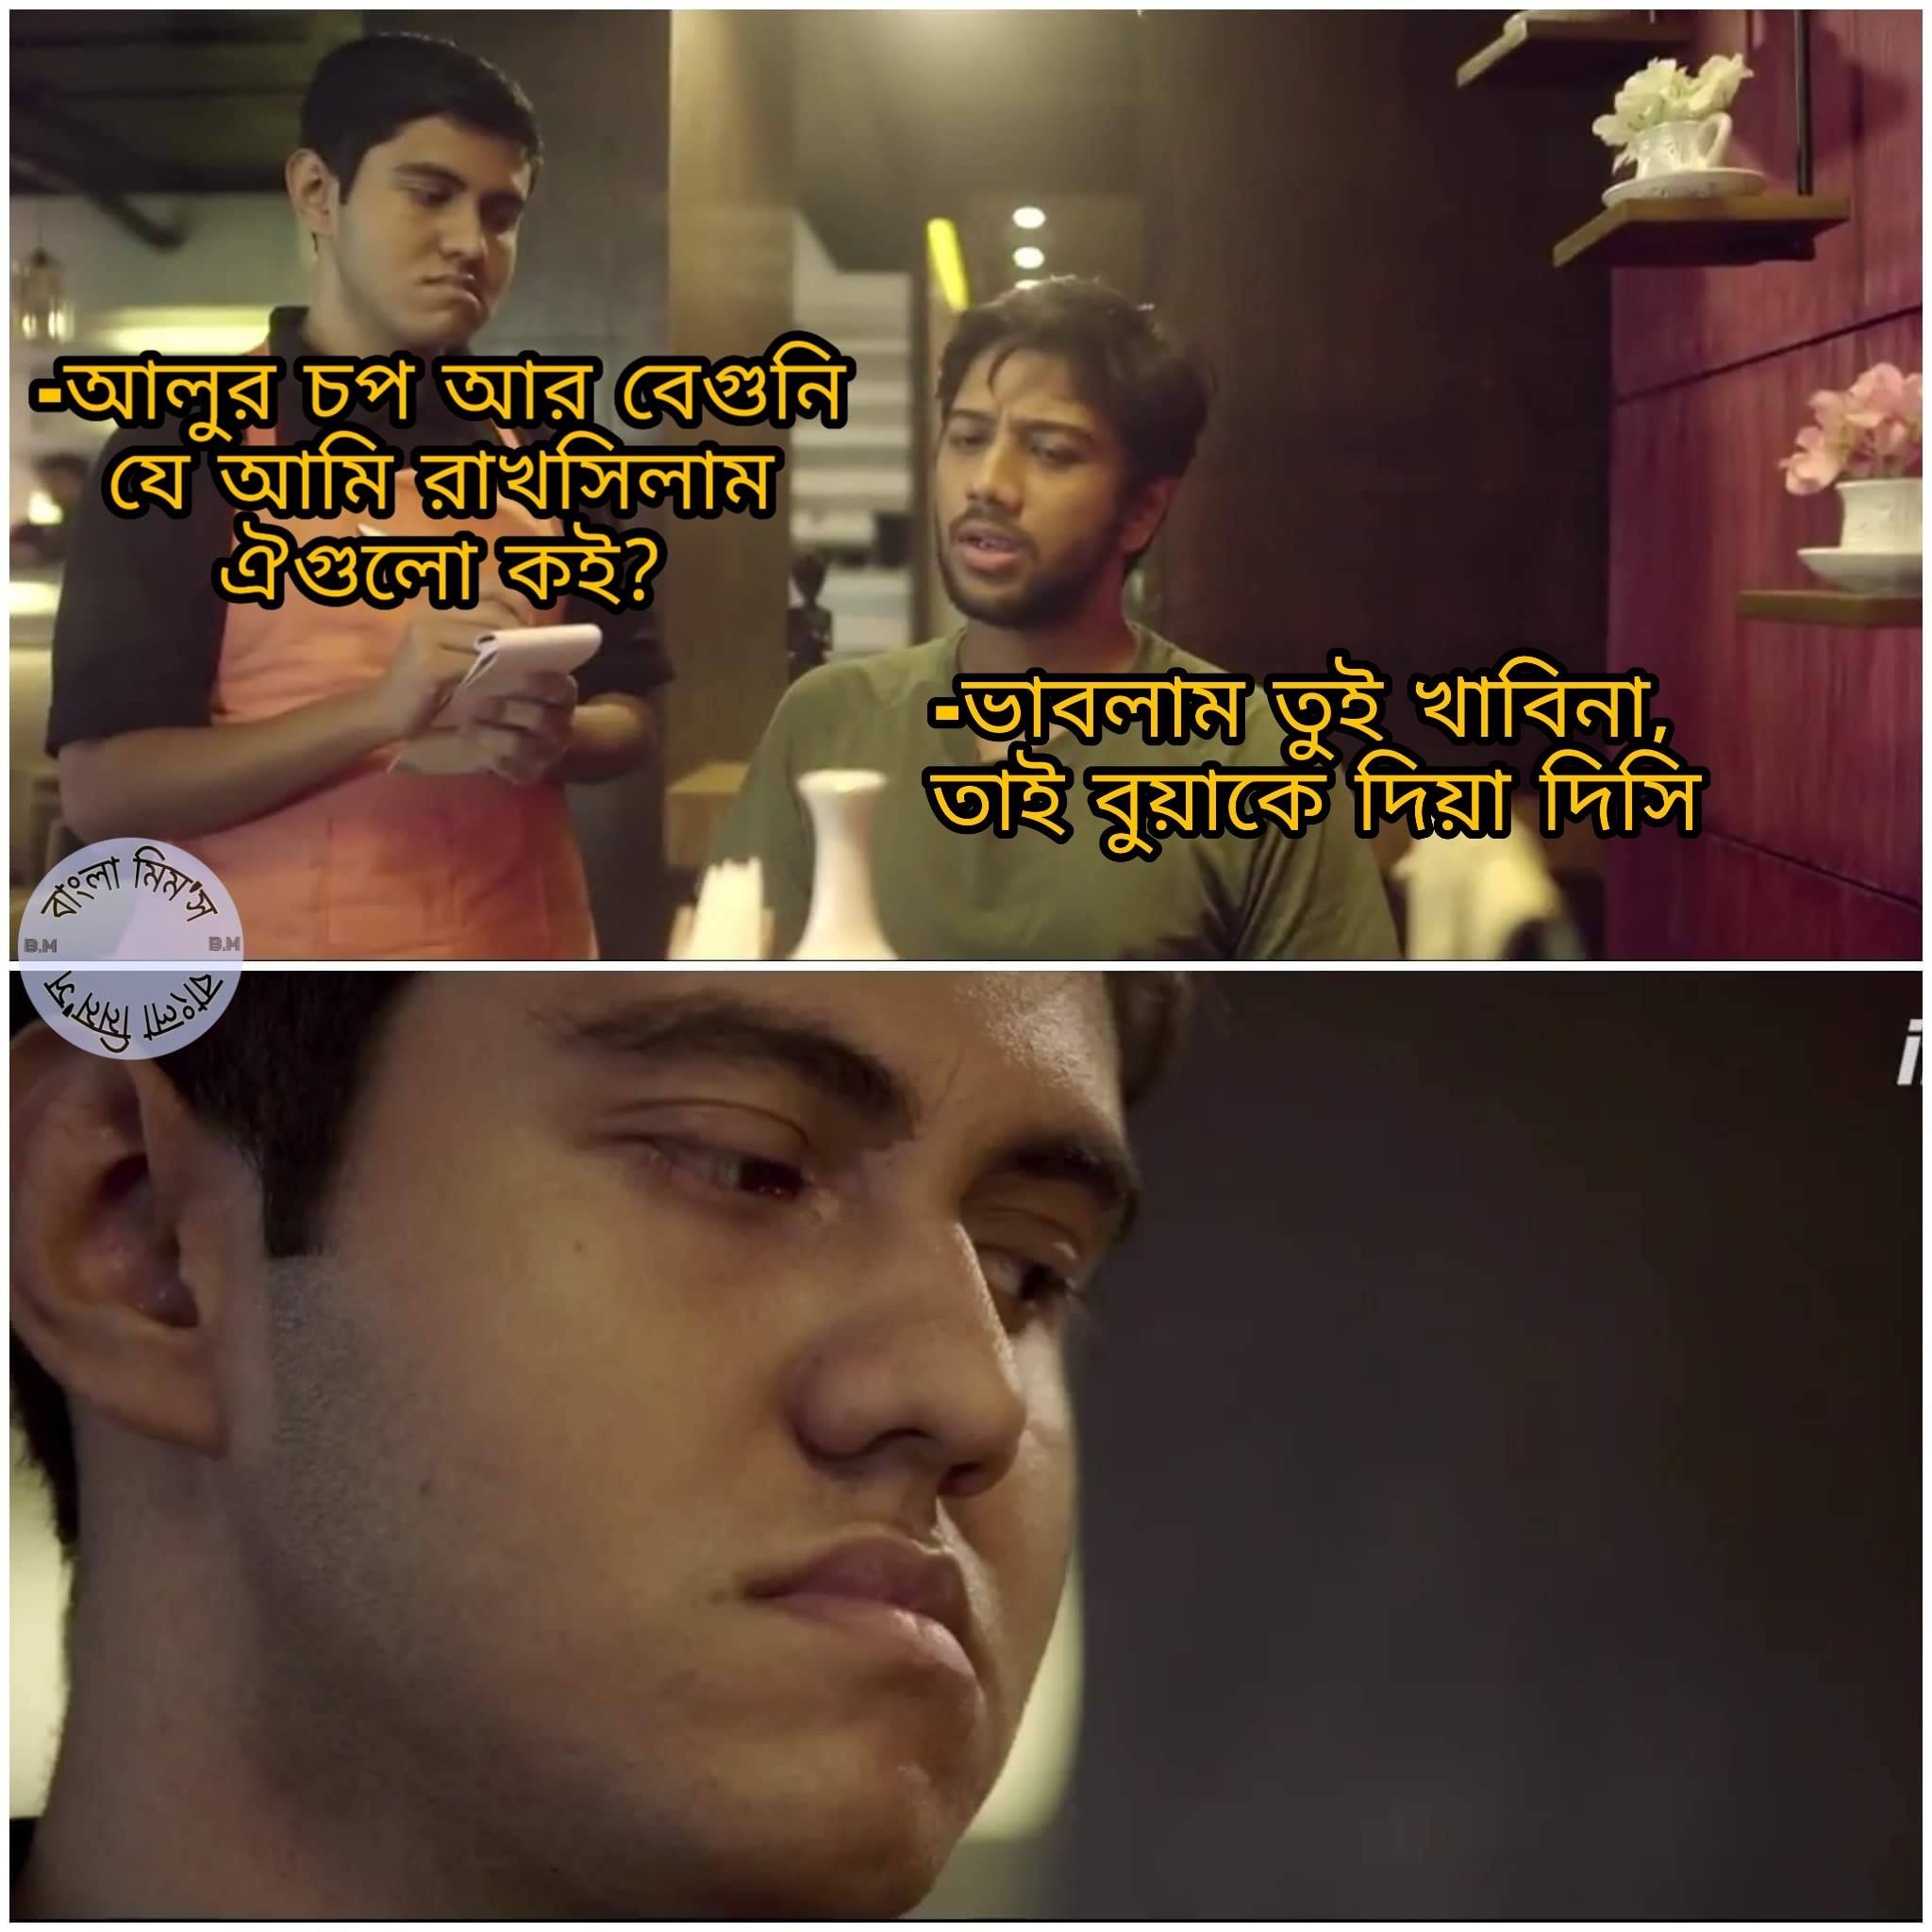
Caption: -আলুর চপ আর বেগুনি যে আমি রাখসিলাম ঐগুলো কই?       -ভাবলাম তুই খাবিনা, তাই বুয়াকে দিয়া দিসি
Label: non-hate